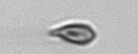
Label: Cryptophyta